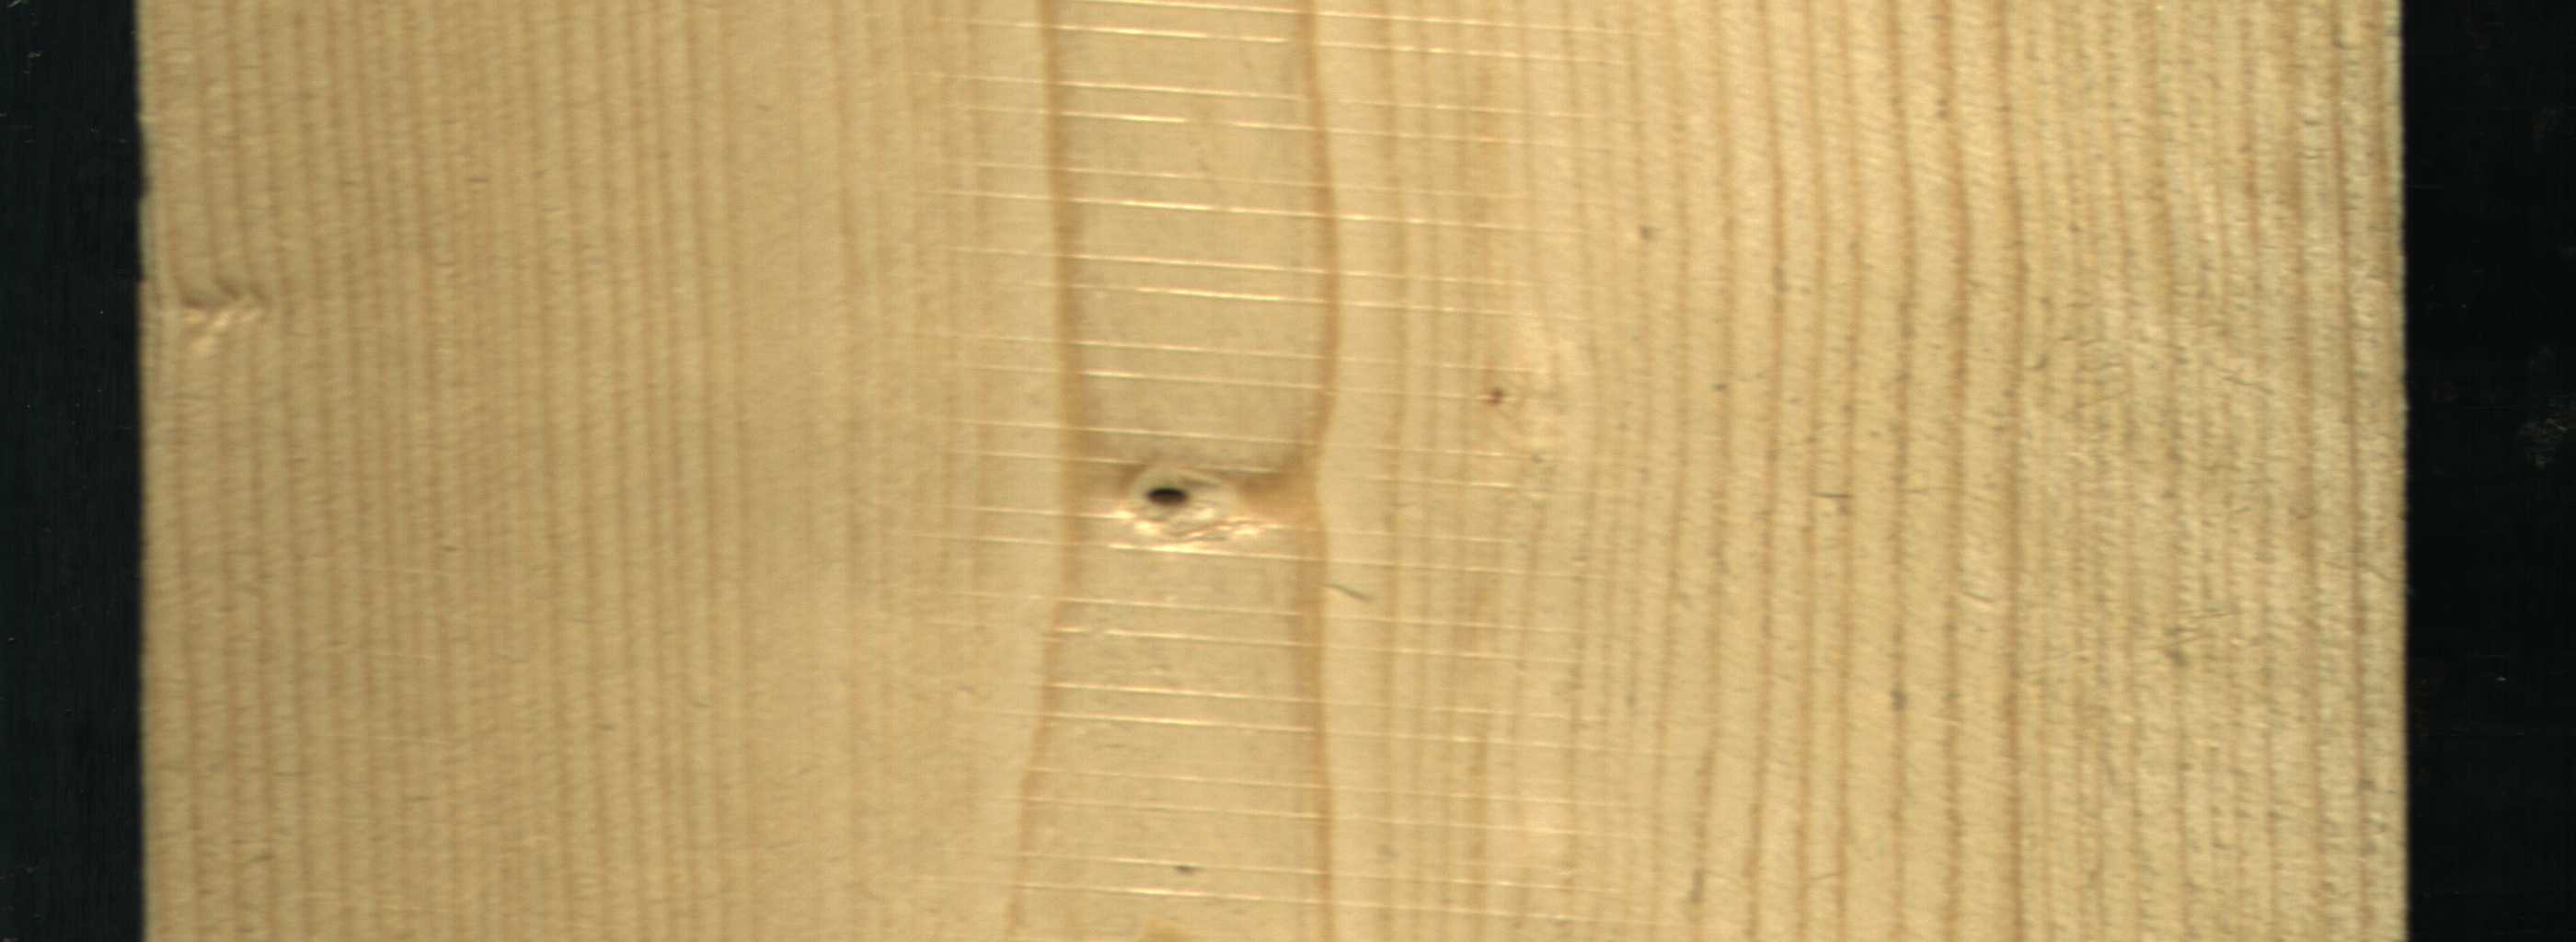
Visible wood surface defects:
Live_Knot